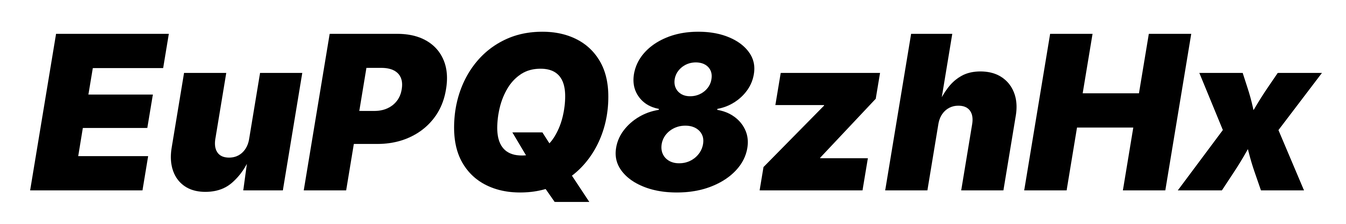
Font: Inter-Italic_Black_Italic